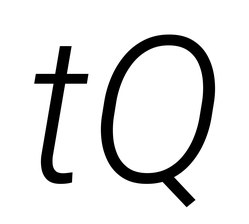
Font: Roboto-Italic_Light_Italic